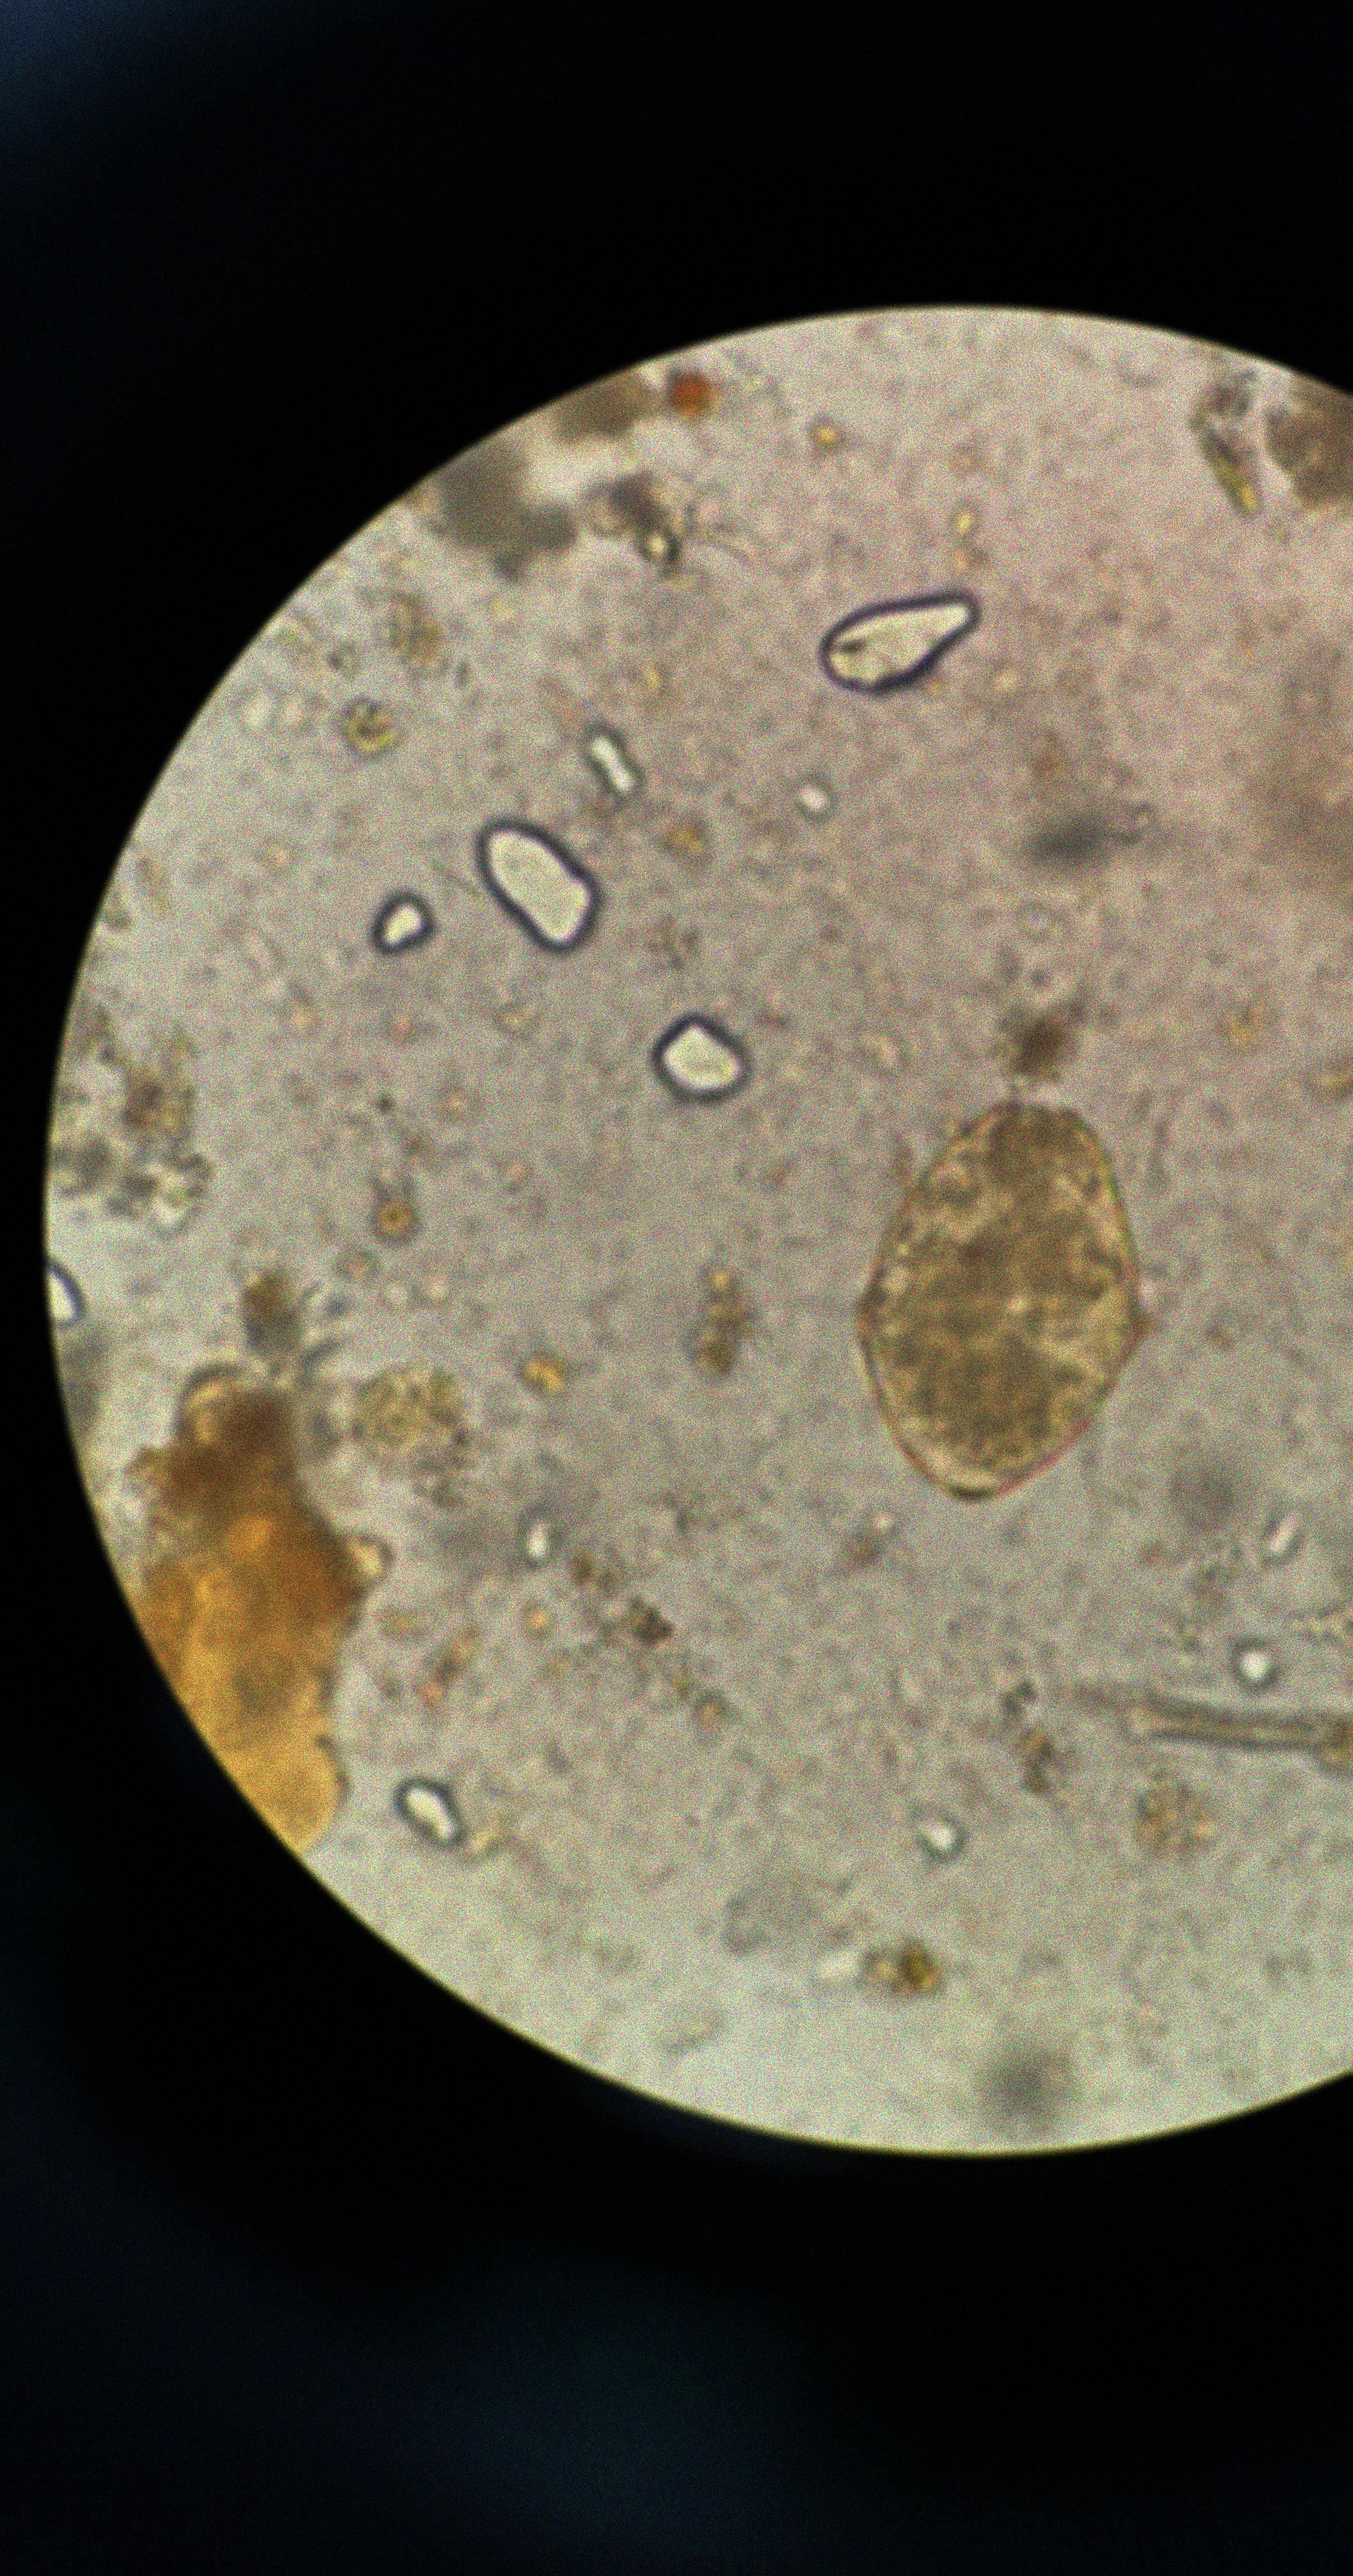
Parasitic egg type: Fasciolopsis buski